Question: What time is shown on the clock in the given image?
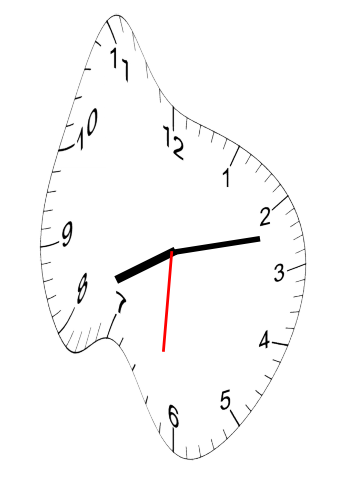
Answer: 08:12:31